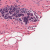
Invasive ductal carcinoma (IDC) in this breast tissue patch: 0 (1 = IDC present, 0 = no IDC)